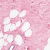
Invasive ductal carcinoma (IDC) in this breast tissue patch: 0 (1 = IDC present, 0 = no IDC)